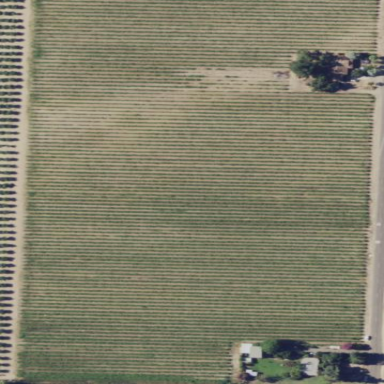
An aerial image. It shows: Vineyard with grape crops.